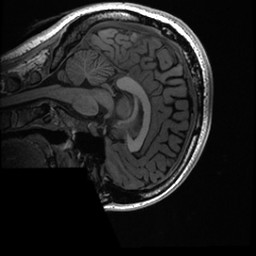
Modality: T1w
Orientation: sagittal